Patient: sex M, age 65
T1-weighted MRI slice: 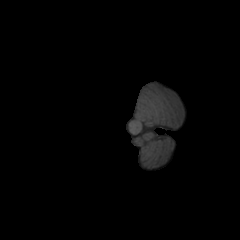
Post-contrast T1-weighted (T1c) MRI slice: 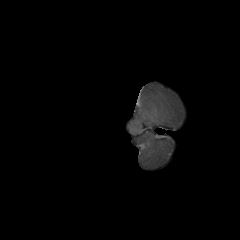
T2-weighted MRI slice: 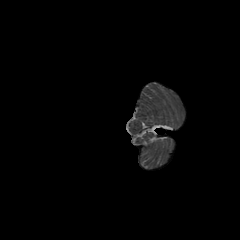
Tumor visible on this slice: no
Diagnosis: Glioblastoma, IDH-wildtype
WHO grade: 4